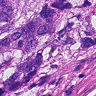
Metastatic tissue present: yes